Question: In a linear layout the nested widgets are arranged horizontaly/vertically and according to their width/height.
My question is in the following:
'''
<LinearLayout xmlns:android="http://schemas.android.com/apk/res/android"
android:orientation="vertical" android:layout_width="match_parent"
android:layout_height="match_parent">
<LinearLayout
android:layout_width="match_parent"
android:layout_height="wrap_content"
android:orientation="horizontal"
>
<View
android:layout_width="wrap_content"
android:layout_height="wrap_content"
android:background="#ffff0000"
/>
<View
android:layout_width="wrap_content"
android:layout_height="wrap_content"
android:background="#ff00ff00"
/>
</LinearLayout>
</LinearLayout>
'''
Why do I see only the first view? I was expecting since they were wrap_content either both would display or none. But I see in the design preview:

Also if I add 'android:layout_weight="2"' in the first 'View' and 'android:layout_weight="1"' in the second the second view gets 2/3 of the space even if I add weight_sum=3 in the enclosing layout
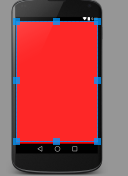
Answer: You see only one view because you didn't give a numeric width to the views.
Because of that the first view gets all the screen and other one is not seen at all - it is at the right, next to the red one.
if you want that both of them will be with same width, just give each one the same weight, that way they will be equal to each other and will fit to the screen height or width, depends on the layout orientation of the container.
From the documentation:
> android:weightSum - Defines the maximum weight sum. If unspecified, the sum is computed by
adding the layout_weight of all of the children.